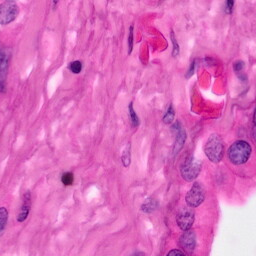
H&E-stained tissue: Pancreatic